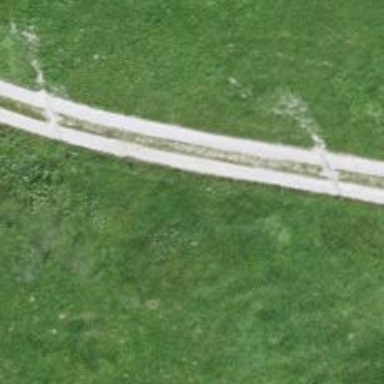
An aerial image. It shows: Track with grade2 tracktype.